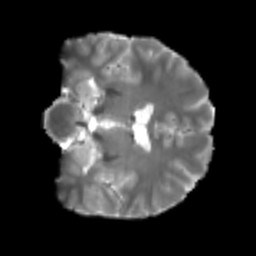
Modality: T2w
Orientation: coronal
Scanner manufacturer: siemens
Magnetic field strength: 3 T
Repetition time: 4 s
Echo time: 0.0594 s